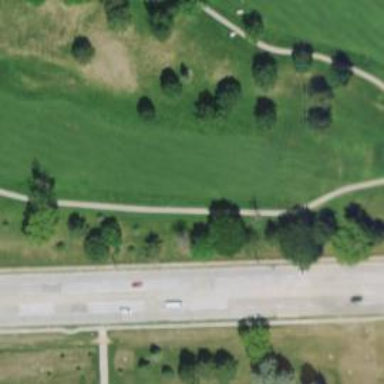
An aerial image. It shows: Grassy area designated as golf fairway.